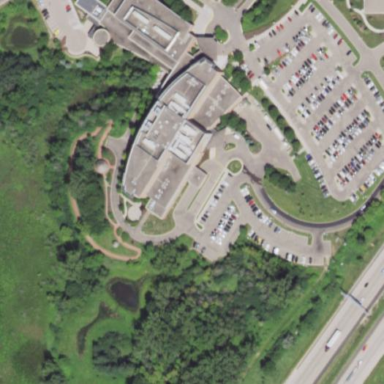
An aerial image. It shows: Hospital providing healthcare services.